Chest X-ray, AP view. Patient: 55 years old, sex F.
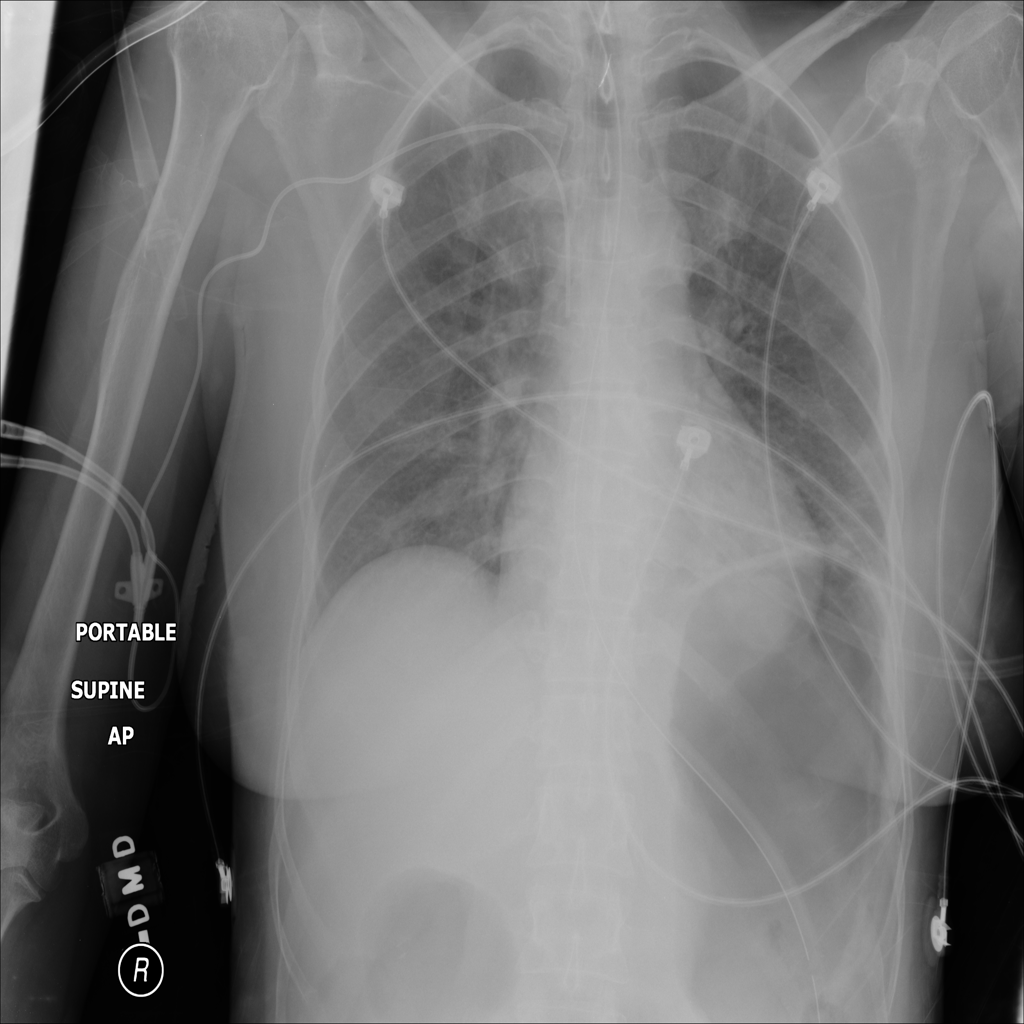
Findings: Infiltration